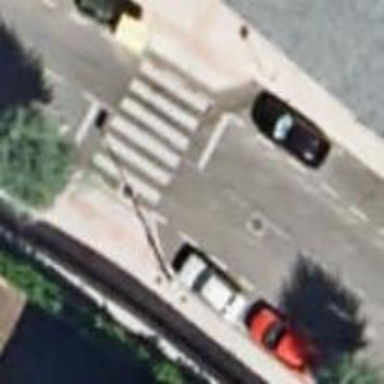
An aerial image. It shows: Uncontrolled crossing on the road.